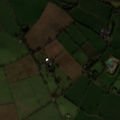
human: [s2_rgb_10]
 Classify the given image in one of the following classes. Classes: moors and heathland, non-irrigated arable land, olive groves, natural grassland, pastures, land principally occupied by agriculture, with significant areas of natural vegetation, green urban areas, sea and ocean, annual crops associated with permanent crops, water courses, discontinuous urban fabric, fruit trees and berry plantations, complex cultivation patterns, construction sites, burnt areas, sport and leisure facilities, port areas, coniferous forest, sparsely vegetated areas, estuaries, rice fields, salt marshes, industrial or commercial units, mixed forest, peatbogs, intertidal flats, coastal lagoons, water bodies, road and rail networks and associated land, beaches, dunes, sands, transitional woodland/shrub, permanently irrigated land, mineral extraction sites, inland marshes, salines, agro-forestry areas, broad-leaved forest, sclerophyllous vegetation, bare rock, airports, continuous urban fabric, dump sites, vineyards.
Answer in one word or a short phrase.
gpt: non-irrigated arable land, pastures